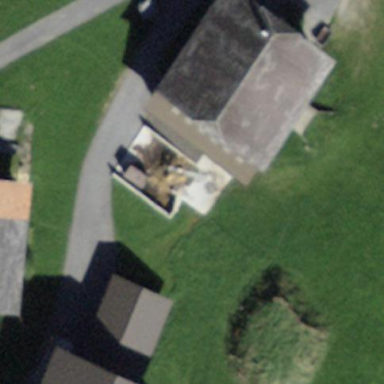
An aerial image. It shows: Rural barn.